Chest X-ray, PA view. Patient: 40 years old, sex M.
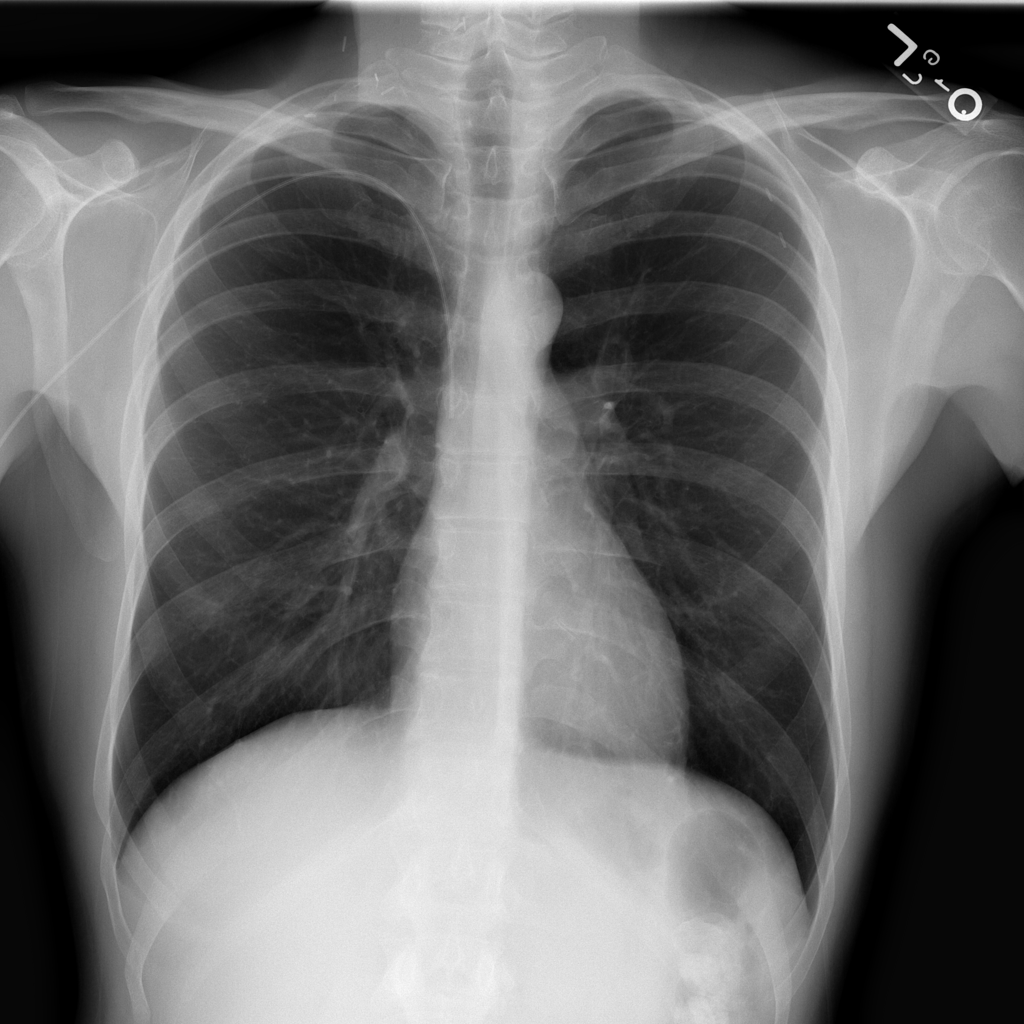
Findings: No Finding